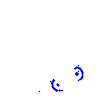
Particle: pion